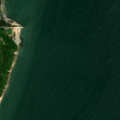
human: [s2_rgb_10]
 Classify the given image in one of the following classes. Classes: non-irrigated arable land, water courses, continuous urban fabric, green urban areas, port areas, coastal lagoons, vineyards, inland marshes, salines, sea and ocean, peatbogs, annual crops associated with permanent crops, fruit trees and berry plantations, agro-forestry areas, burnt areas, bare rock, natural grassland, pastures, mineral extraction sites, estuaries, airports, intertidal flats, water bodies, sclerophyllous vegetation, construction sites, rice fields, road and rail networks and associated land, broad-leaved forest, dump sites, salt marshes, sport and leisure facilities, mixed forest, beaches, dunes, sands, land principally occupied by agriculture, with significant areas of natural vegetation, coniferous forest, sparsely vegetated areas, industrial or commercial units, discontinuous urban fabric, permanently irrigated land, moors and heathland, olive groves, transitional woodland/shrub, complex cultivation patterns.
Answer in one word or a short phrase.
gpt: discontinuous urban fabric, sea and ocean